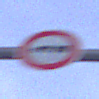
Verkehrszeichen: VerbotLastkraftwagenMitAnhaenger
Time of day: SunriseSunset
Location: Outdoor (Suburban)
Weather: PartlyCloudy
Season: NotSpecified
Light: Natural